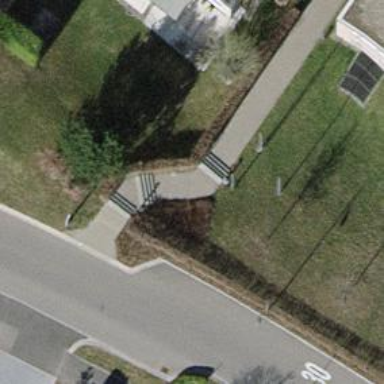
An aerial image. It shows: Road with steps.